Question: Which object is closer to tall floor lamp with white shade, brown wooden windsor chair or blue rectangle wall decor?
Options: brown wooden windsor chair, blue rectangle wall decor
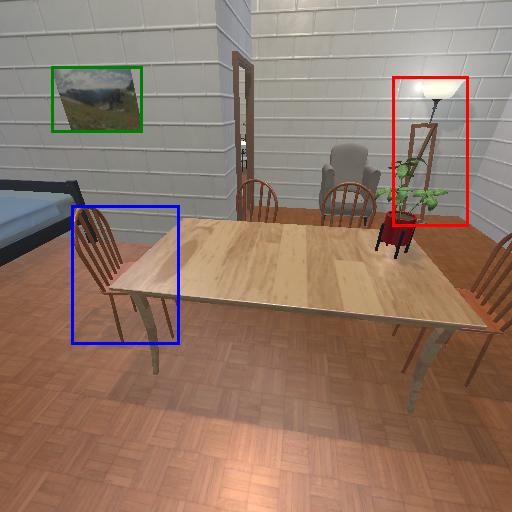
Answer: brown wooden windsor chair